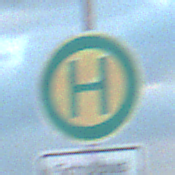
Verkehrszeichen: Haltestelle
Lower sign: ZeitangabenMitBeschraenkungAufWochentage5
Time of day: SunriseSunset
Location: Outdoor (Beach)
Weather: PartlyCloudy
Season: NotSpecified
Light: Natural